Interaction volume radius: 10 \u00c5
Interaction volume height: 35 \u00c5
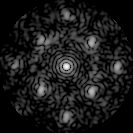
Disorder parameter: 0.4323